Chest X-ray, AP view. Patient: 62 years old, sex F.
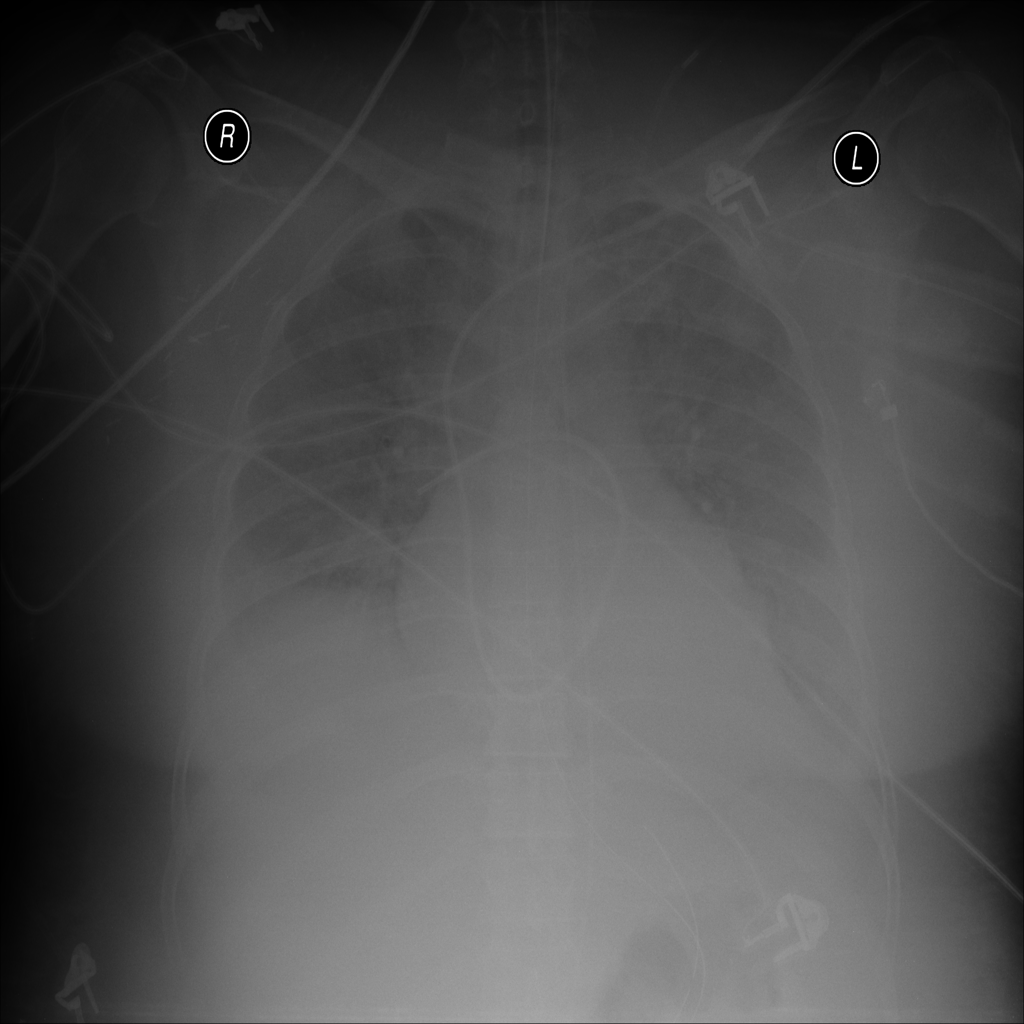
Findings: No Finding